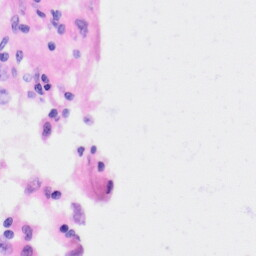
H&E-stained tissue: Kidney